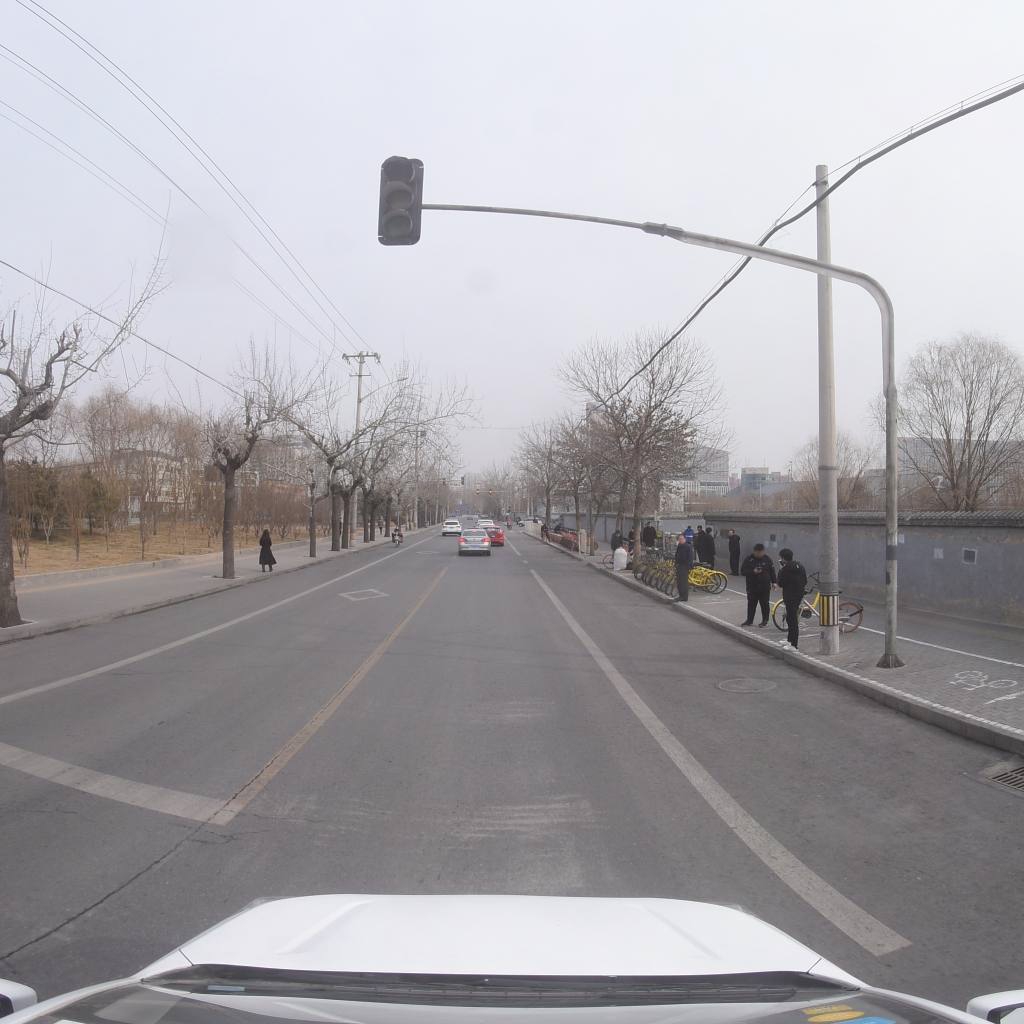
Region: Fengtai
Road damage annotations: transverse crack, manhole cover, longitudinal crack